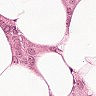
Metastatic tissue present: yes